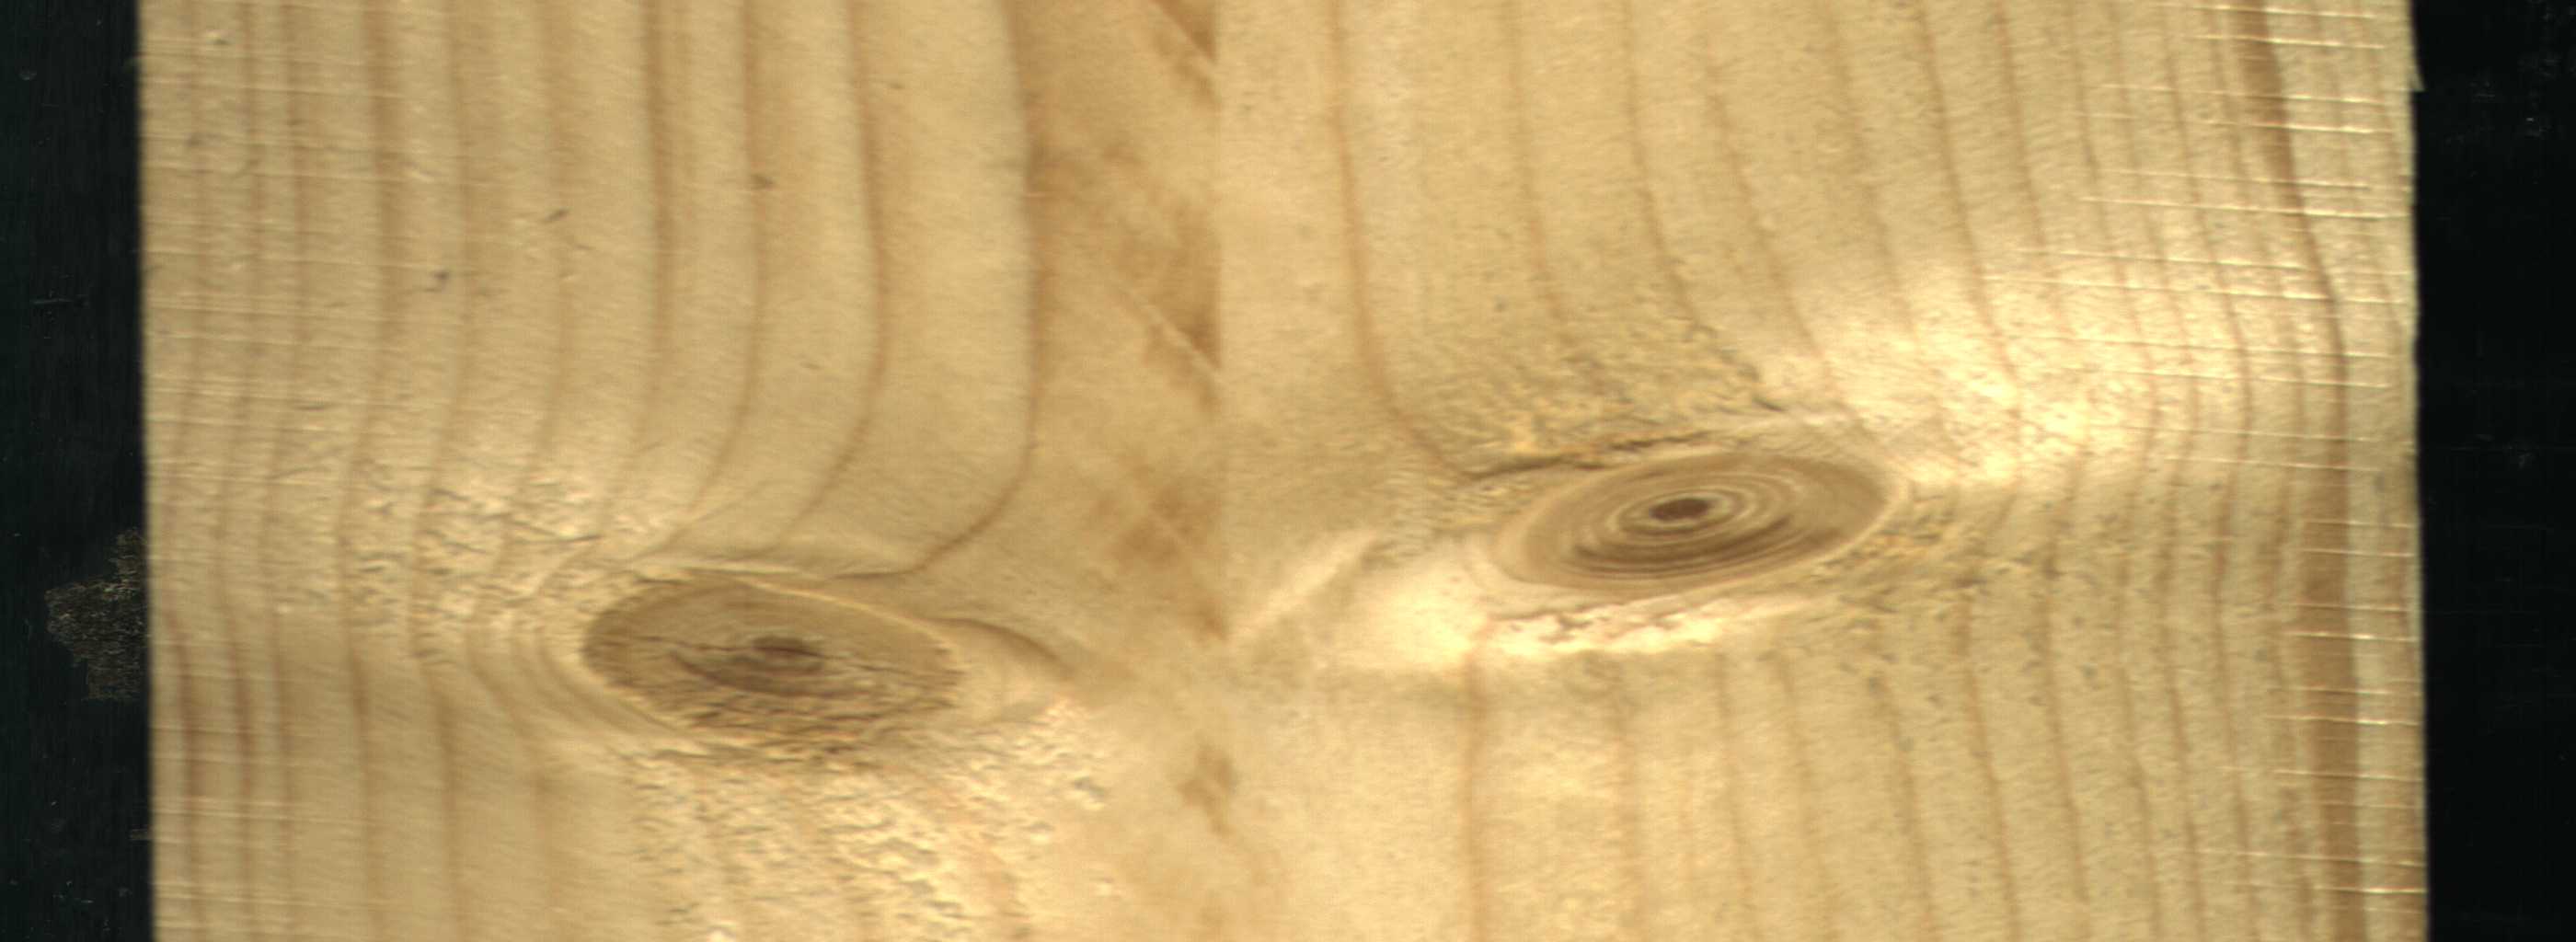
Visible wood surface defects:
Live_Knot
Live_Knot